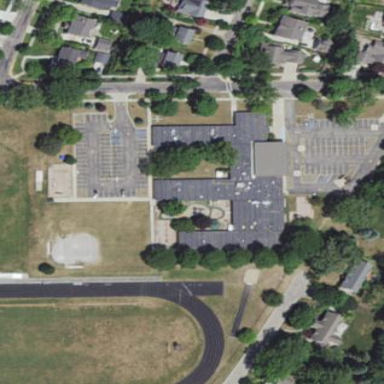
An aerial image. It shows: School building.